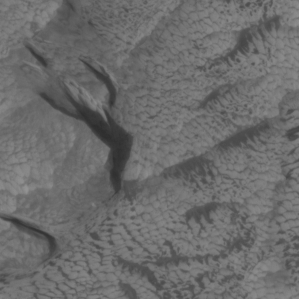
Label: non_frost